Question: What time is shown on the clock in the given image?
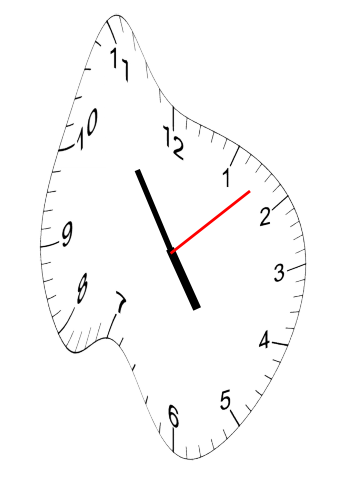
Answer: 04:54:08